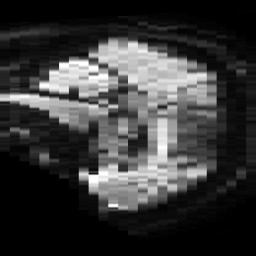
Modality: TRACE
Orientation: sagittal
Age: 67
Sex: male
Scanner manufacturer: philips
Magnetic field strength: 3 T
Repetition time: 4.359 s
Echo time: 0.06073 s